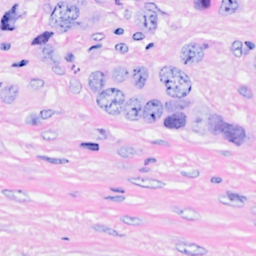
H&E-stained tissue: Breast